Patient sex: F
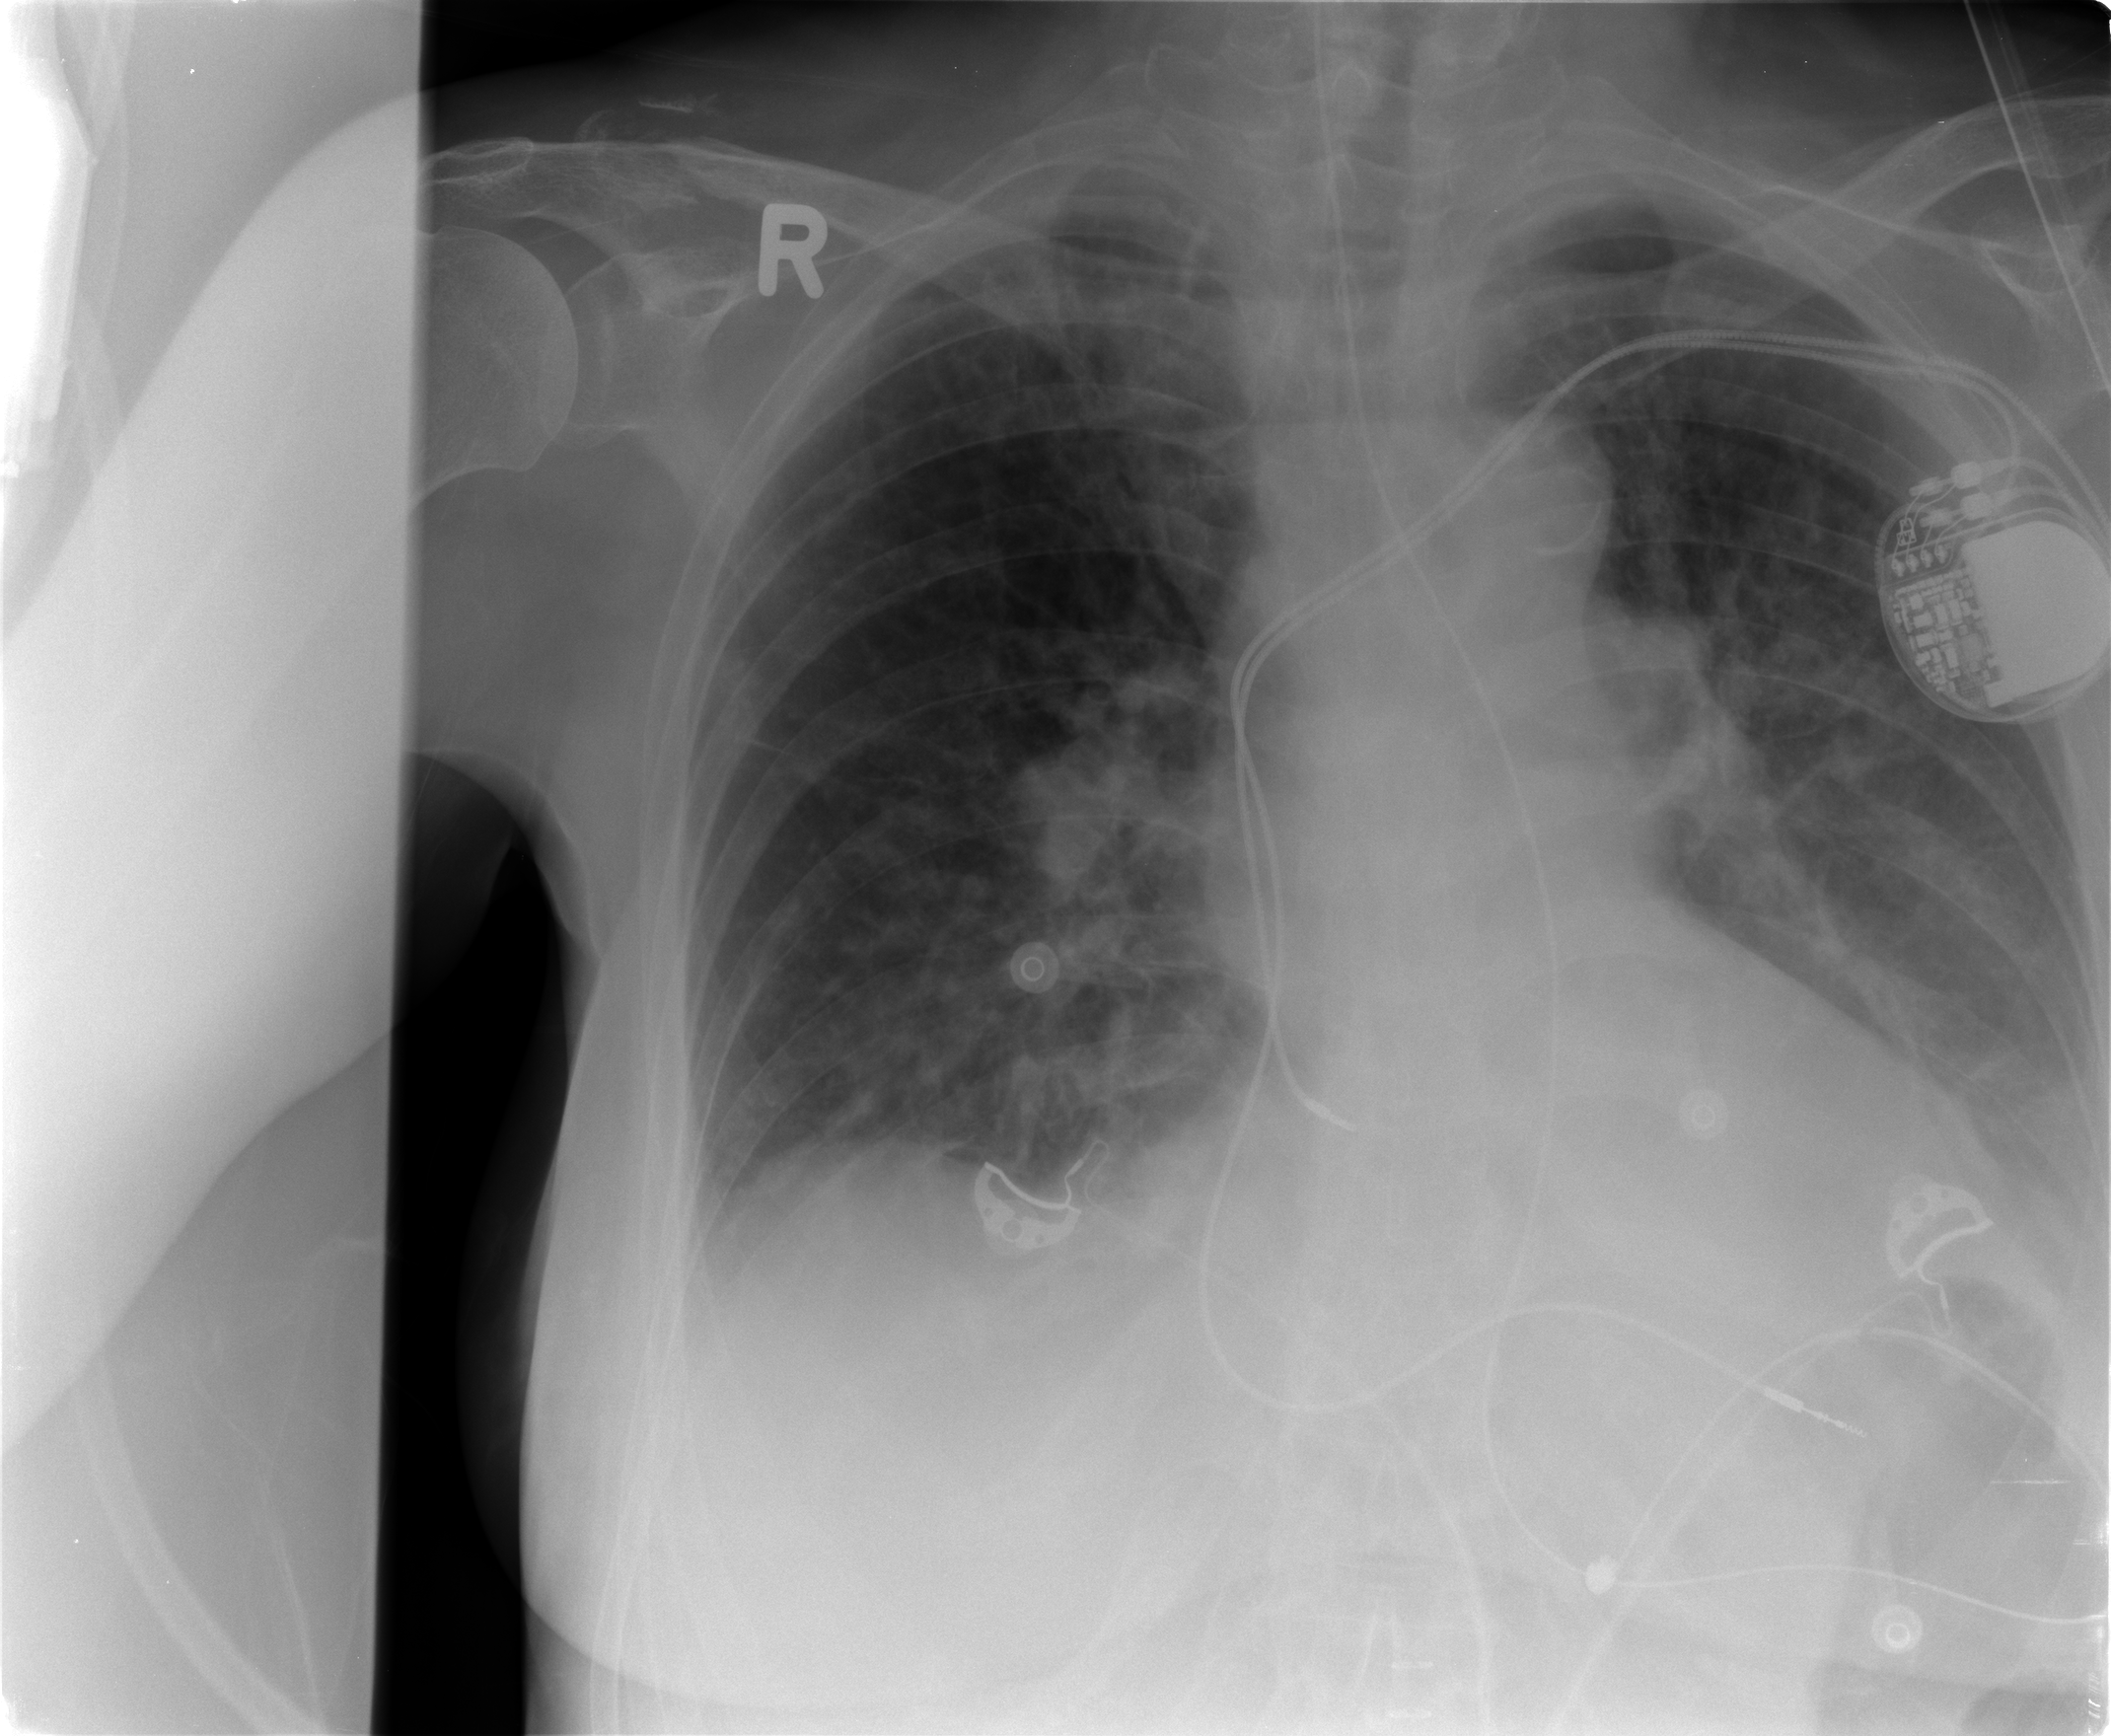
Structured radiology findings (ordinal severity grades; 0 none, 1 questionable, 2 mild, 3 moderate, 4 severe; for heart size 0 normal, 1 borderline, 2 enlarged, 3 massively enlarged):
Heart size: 0
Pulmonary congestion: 0
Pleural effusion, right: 0
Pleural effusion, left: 1
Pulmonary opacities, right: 0
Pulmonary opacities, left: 0
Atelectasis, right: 2
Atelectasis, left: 2